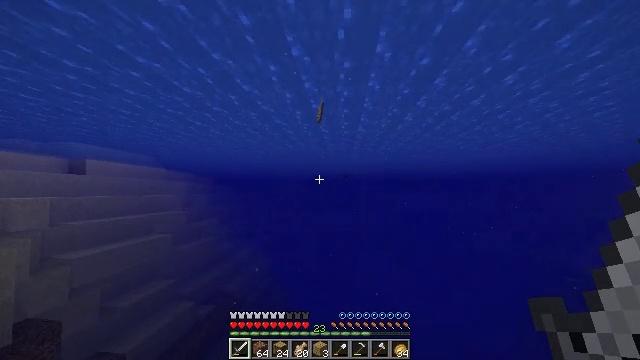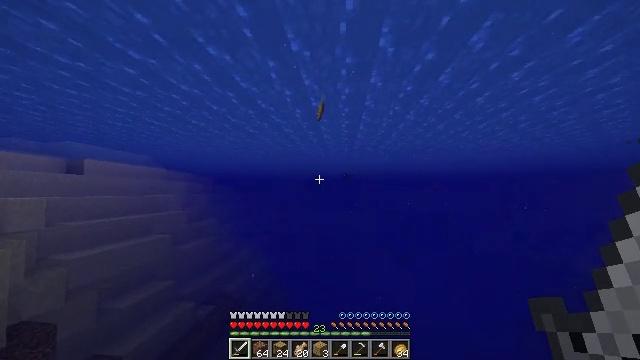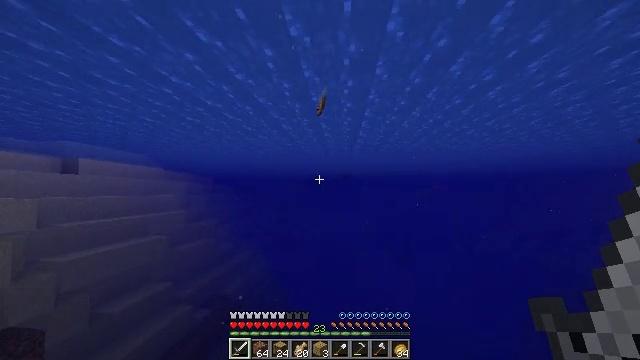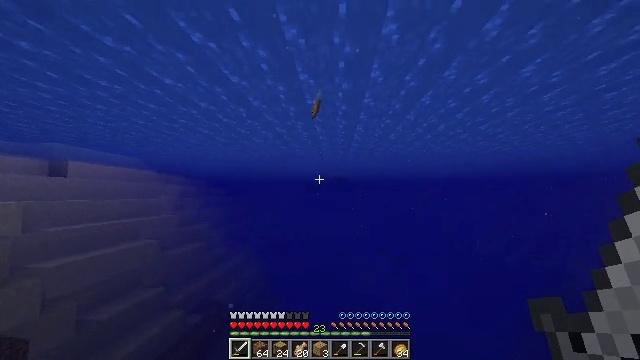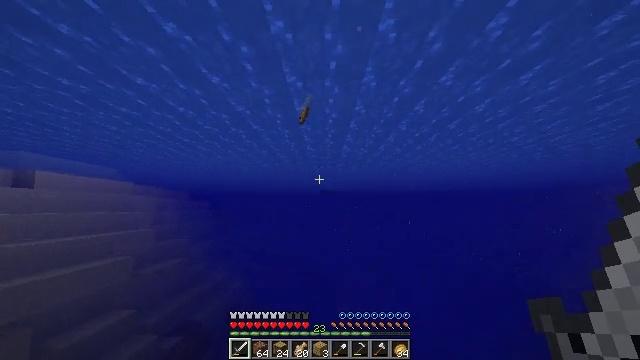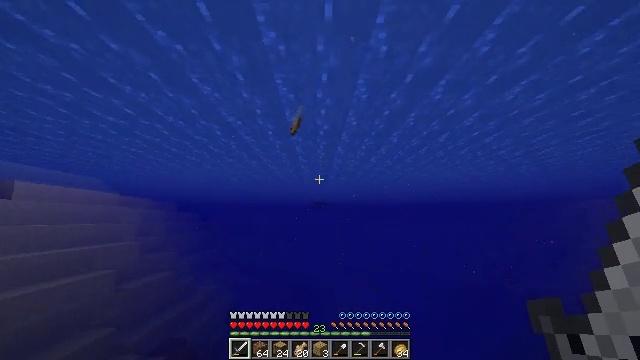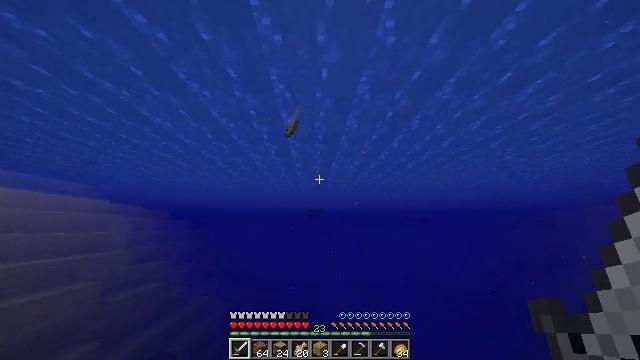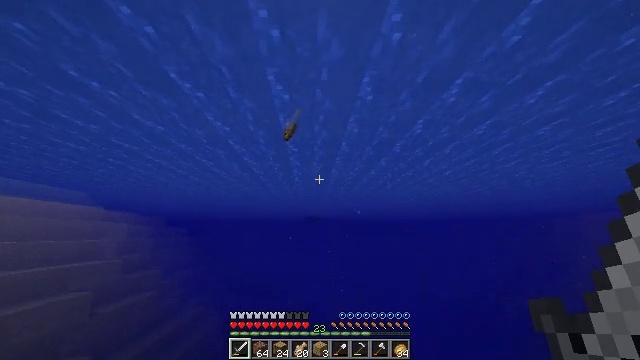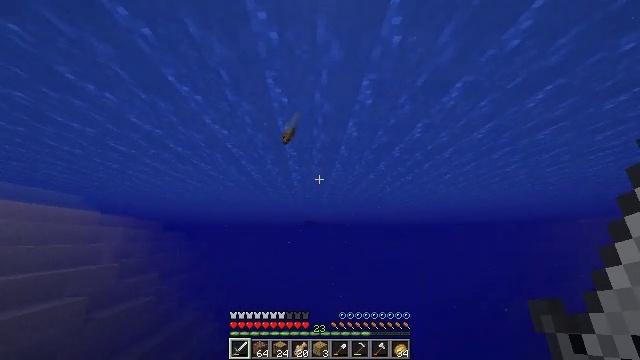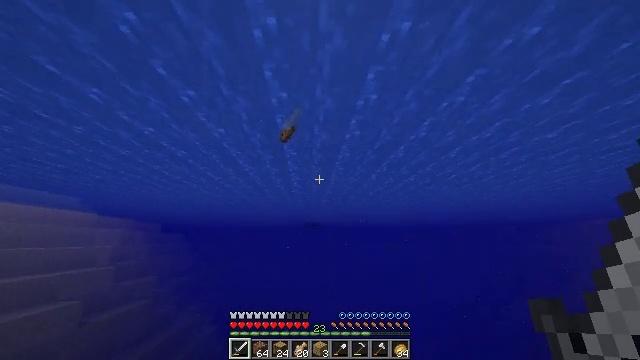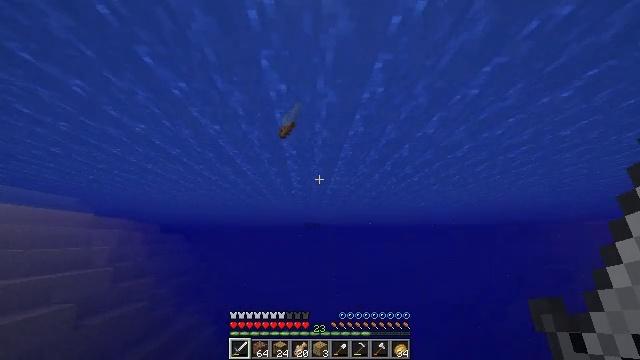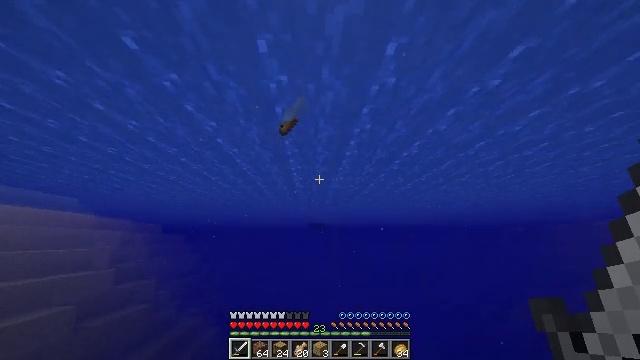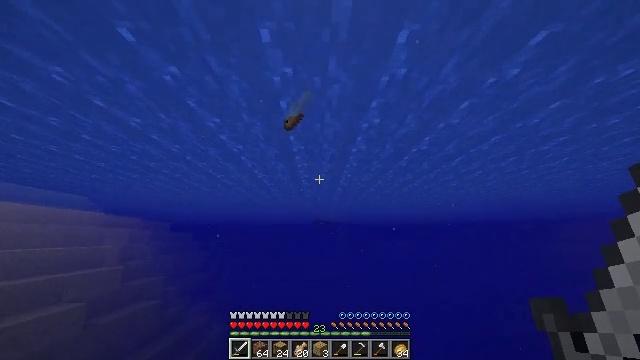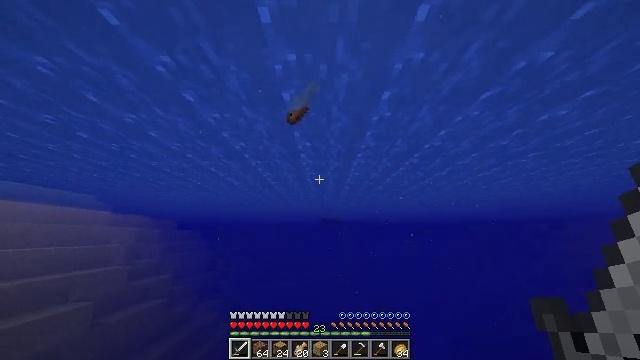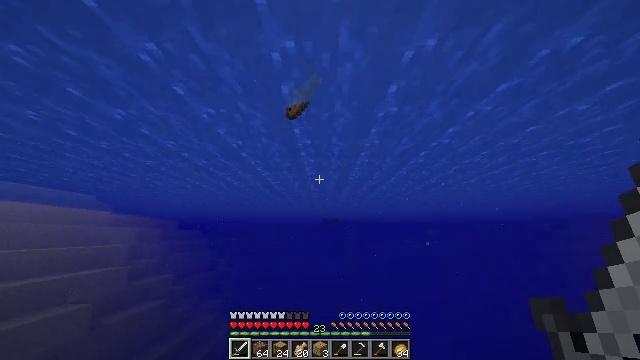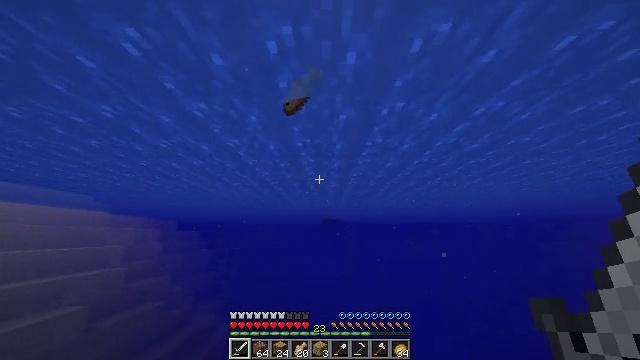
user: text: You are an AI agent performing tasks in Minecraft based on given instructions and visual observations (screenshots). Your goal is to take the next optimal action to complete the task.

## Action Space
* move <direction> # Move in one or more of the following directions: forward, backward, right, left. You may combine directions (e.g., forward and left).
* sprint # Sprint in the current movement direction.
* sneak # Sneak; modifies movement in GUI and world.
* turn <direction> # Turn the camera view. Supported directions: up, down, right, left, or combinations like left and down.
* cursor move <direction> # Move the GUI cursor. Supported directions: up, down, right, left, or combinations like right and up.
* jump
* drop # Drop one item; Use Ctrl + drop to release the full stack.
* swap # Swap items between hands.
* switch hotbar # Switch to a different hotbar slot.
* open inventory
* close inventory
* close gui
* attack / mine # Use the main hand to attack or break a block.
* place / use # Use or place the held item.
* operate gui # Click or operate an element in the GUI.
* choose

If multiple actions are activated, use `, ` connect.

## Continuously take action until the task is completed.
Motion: motion action
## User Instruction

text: Catch and defeat a cod.
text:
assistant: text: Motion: move forward
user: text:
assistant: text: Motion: move forward
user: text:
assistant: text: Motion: move forward, turn right
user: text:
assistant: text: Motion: move forward, turn right and up
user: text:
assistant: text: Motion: move forward, turn right and up
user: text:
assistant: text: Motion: move forward, turn up
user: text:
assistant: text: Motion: move forward, turn up
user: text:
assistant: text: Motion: move forward
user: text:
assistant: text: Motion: move forward
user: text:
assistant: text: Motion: move forward
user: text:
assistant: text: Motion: move forward
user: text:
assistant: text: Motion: move forward, turn left
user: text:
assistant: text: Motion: move forward, turn left
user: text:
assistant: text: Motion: move forward
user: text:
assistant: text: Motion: move forward
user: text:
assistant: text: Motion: move forward
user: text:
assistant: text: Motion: move forward
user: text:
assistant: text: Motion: move forward
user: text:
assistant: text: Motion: move forward
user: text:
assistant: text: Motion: move forward, turn left
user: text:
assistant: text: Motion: move forward
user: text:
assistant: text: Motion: move forward
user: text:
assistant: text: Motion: move forward
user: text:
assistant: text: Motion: move forward
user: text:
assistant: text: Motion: move forward
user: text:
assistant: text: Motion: move forward
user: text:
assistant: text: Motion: move forward
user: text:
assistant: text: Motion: move forward, turn left
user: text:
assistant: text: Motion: move forward, turn left and down
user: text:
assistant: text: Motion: move forward, turn left and down